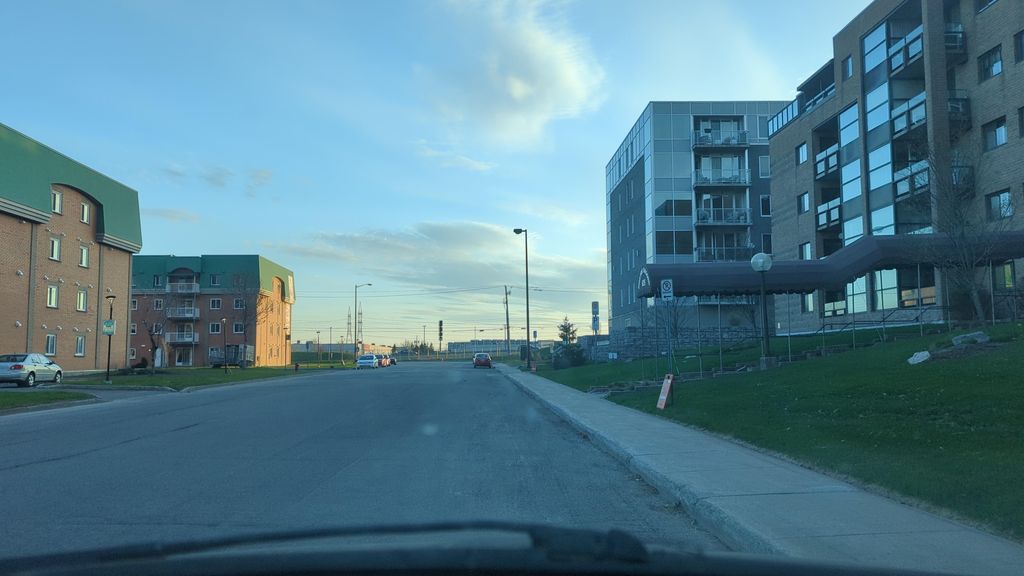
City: quebec_city